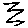
Label: zigzag